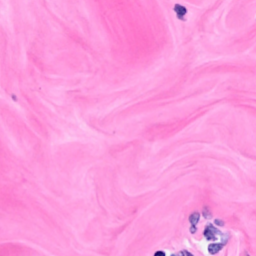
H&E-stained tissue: Breast